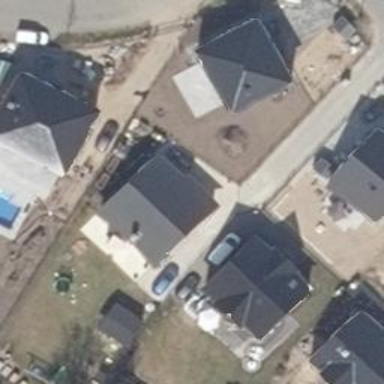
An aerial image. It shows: House with gabled roof oriented across. The roof is grey in color.